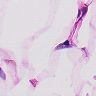
Metastatic tissue present: no